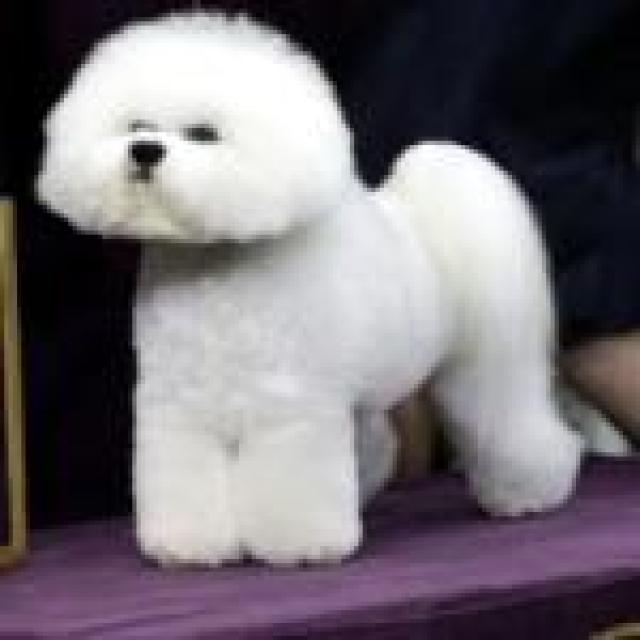
Healthy canine skin — no visible lesions, inflammation, or abnormalities. The skin and coat appear normal.